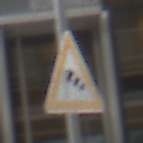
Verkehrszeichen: SeitenwindVonLinks
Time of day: Midday
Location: Outdoor (Urban)
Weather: Overcast
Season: NotSpecified
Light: Natural